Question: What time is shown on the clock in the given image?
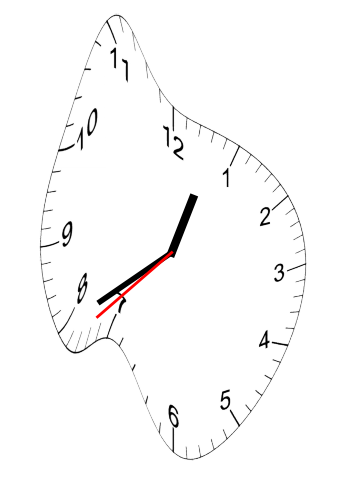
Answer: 12:39:38